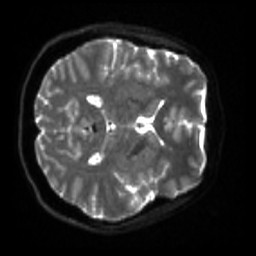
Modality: sbref
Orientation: axial
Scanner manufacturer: siemens
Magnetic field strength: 3 T
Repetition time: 4 s
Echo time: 0.0594 s